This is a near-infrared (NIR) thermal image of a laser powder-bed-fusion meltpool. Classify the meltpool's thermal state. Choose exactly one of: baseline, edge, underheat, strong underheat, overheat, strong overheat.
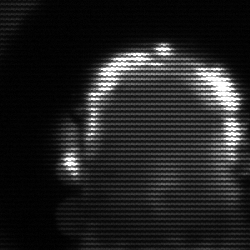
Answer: baseline